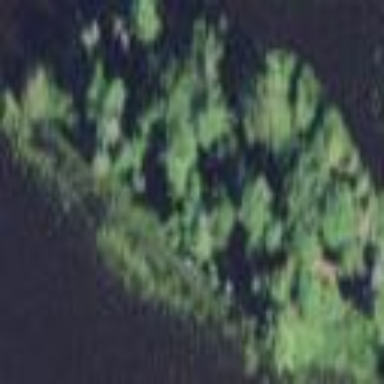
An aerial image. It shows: Islet surrounded by woodland.